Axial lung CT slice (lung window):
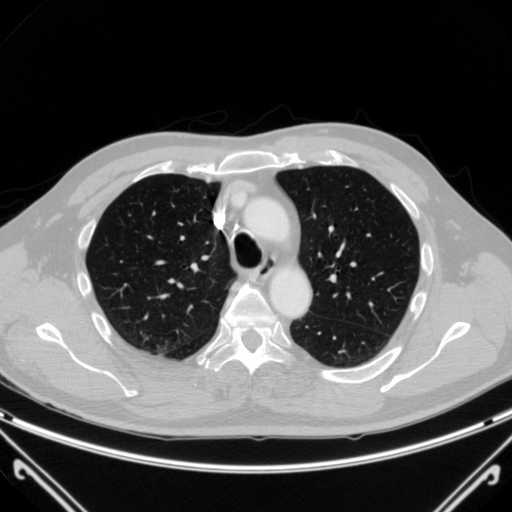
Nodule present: no